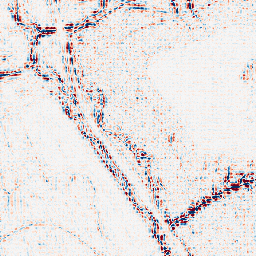
Category: wavelet
Decomposition family: wavelet_biorthogonal
Decomposition parameters: wavelet: bior2.4
level: 2
Upsampling method: sinc_hamming
Upsampling parameters: scale: 8
kernel_size: 8
Upsampling scale: 8